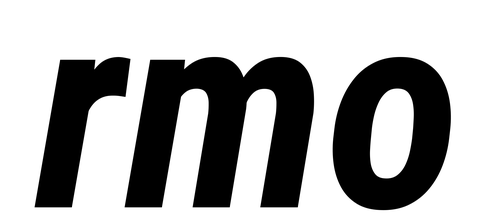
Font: Roboto-Italic_Condensed_Bold_Italic